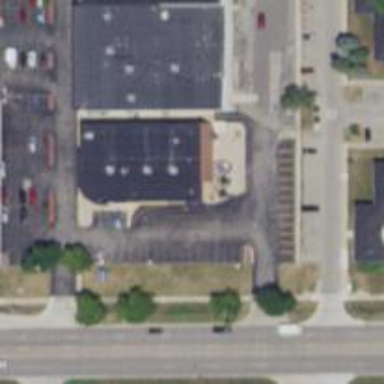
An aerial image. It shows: Pharmacy providing healthcare services.